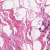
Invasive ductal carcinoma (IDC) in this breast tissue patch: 0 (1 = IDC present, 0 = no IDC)